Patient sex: F
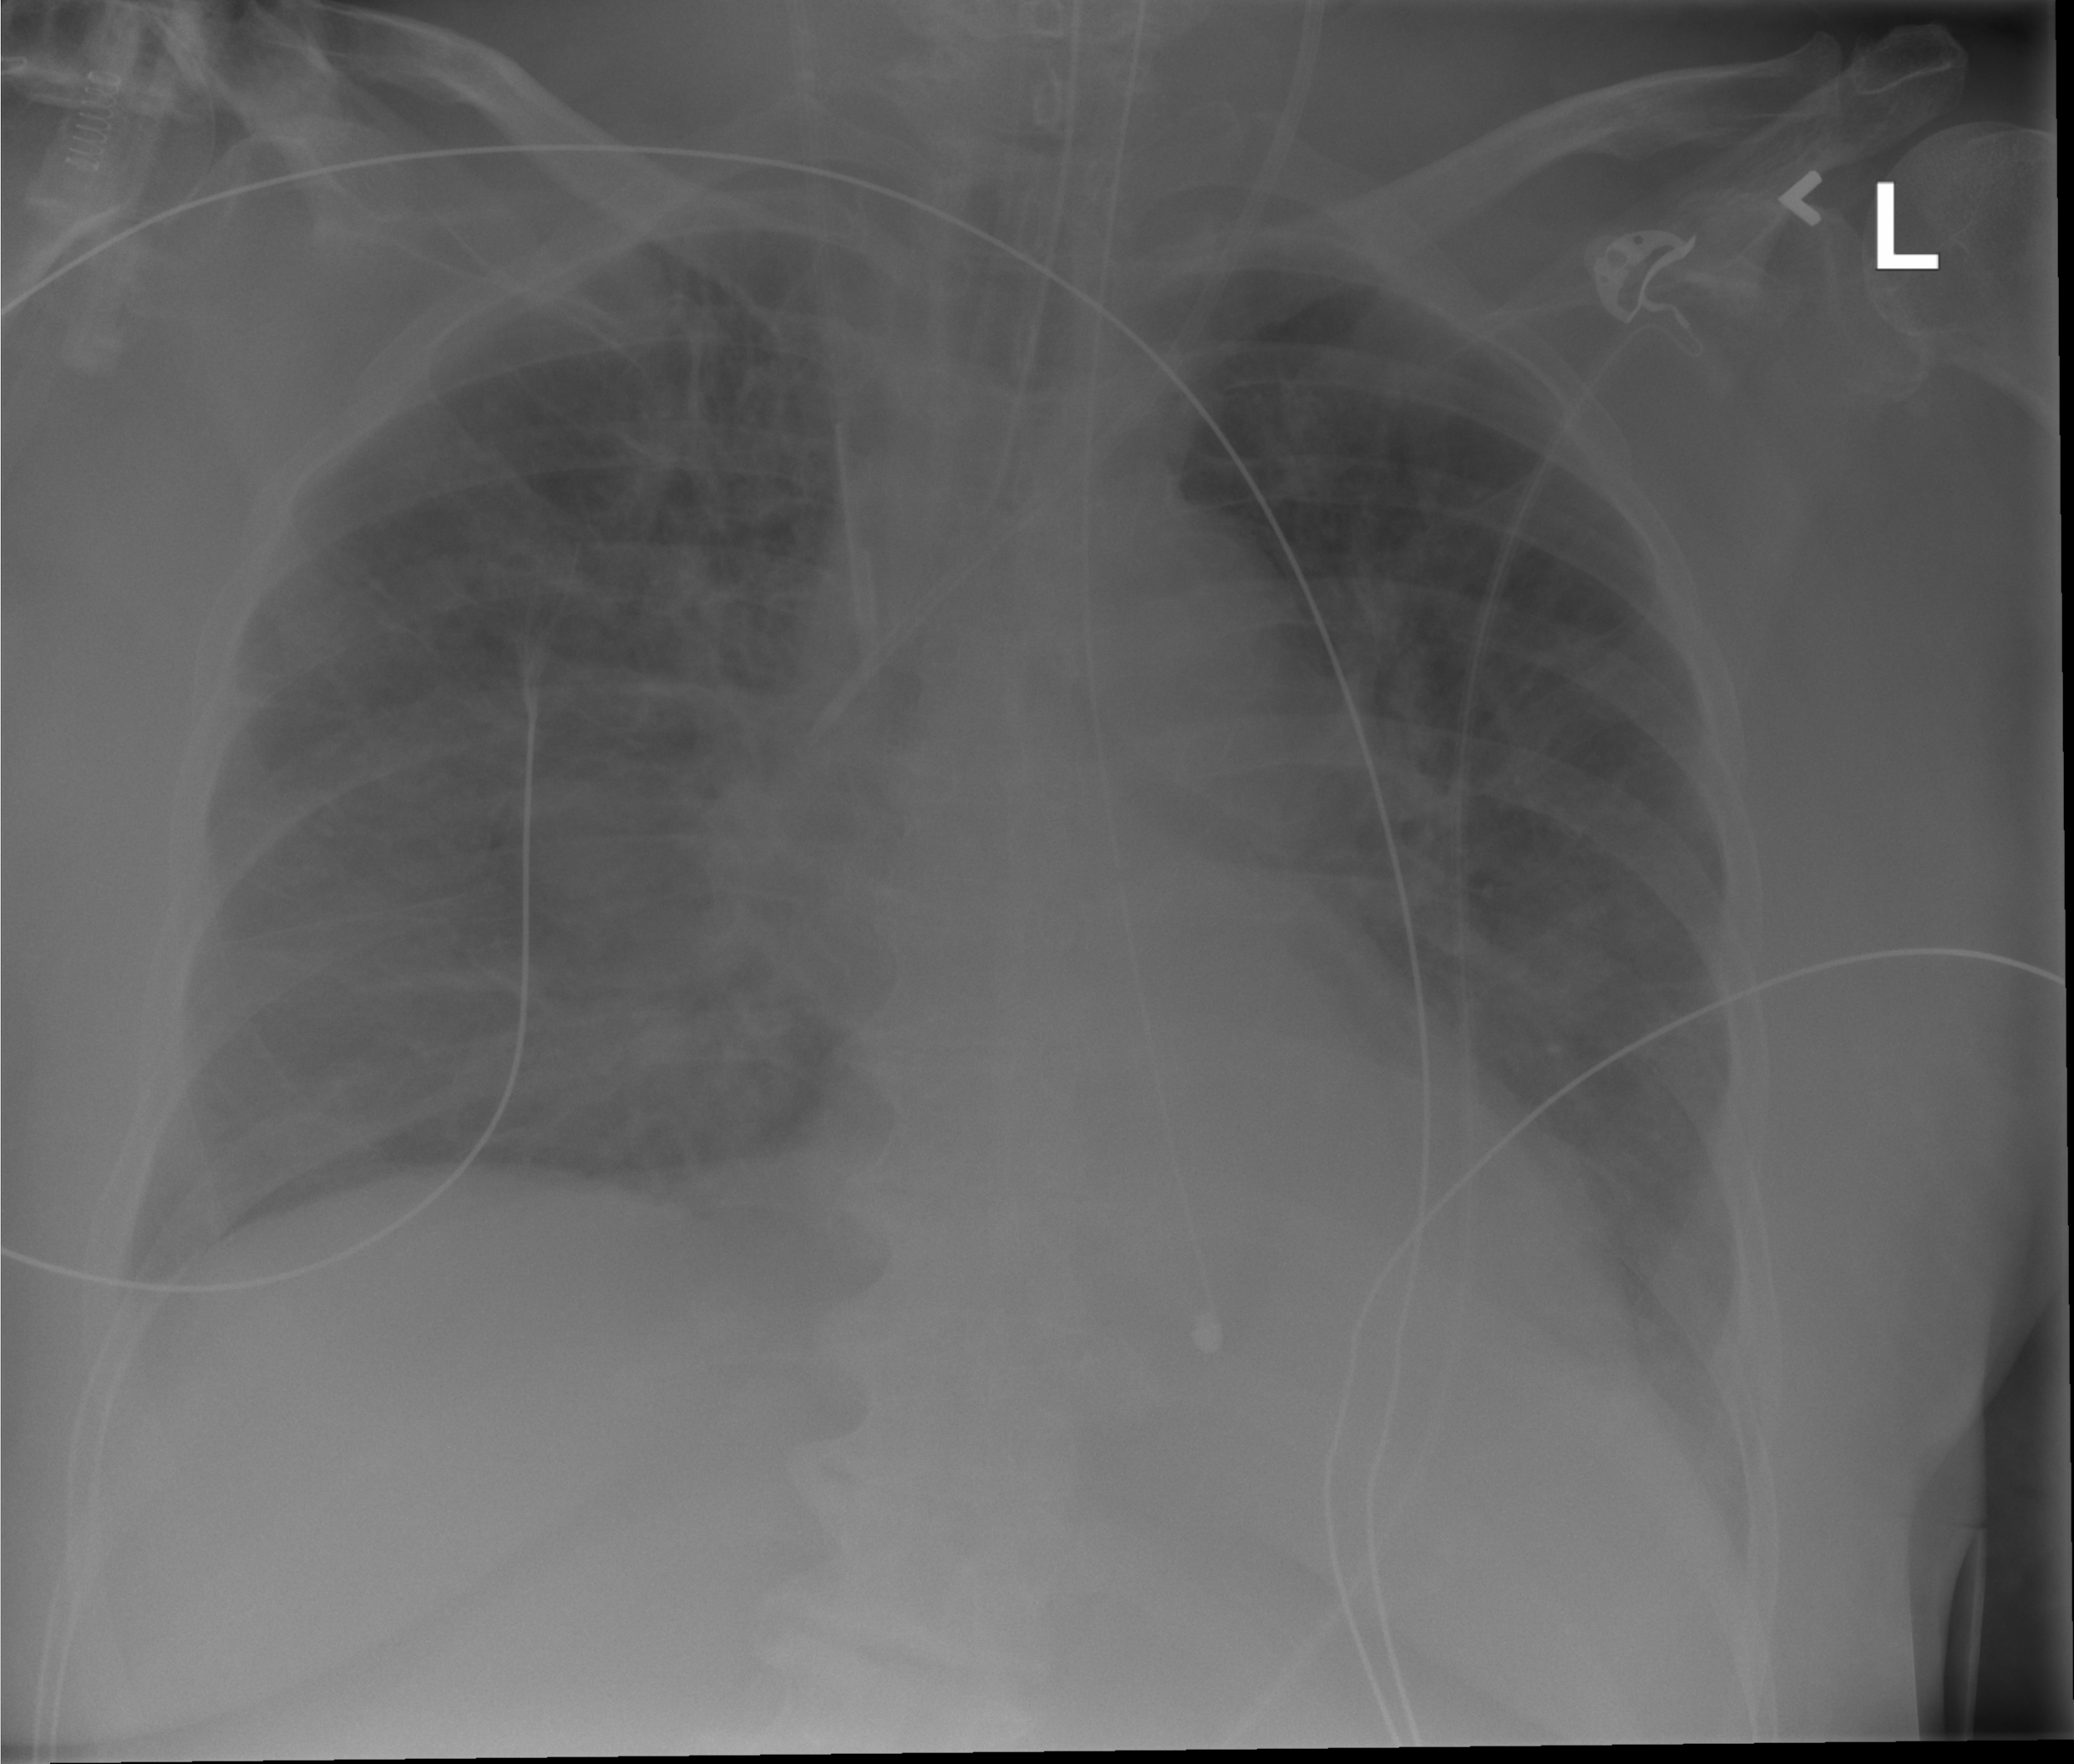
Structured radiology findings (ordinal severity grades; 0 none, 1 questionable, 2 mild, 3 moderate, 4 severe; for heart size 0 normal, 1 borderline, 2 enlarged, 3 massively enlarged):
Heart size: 0
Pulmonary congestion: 2
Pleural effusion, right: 0
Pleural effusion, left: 0
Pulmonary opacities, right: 0
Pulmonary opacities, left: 0
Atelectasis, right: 0
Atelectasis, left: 2